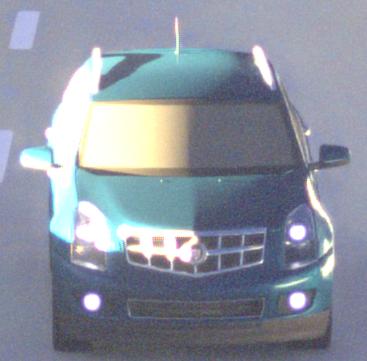
Make: Cadillac
Model: SRX 3.0 V6
Detailed model: SRX (II)
Model produced from: 2010/12
Model produced until: 2012/01
Doors: 5
Color: blue
Road condition: dry road
Daytime: sunrise or sunset
Contrast: high contrast